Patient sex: M
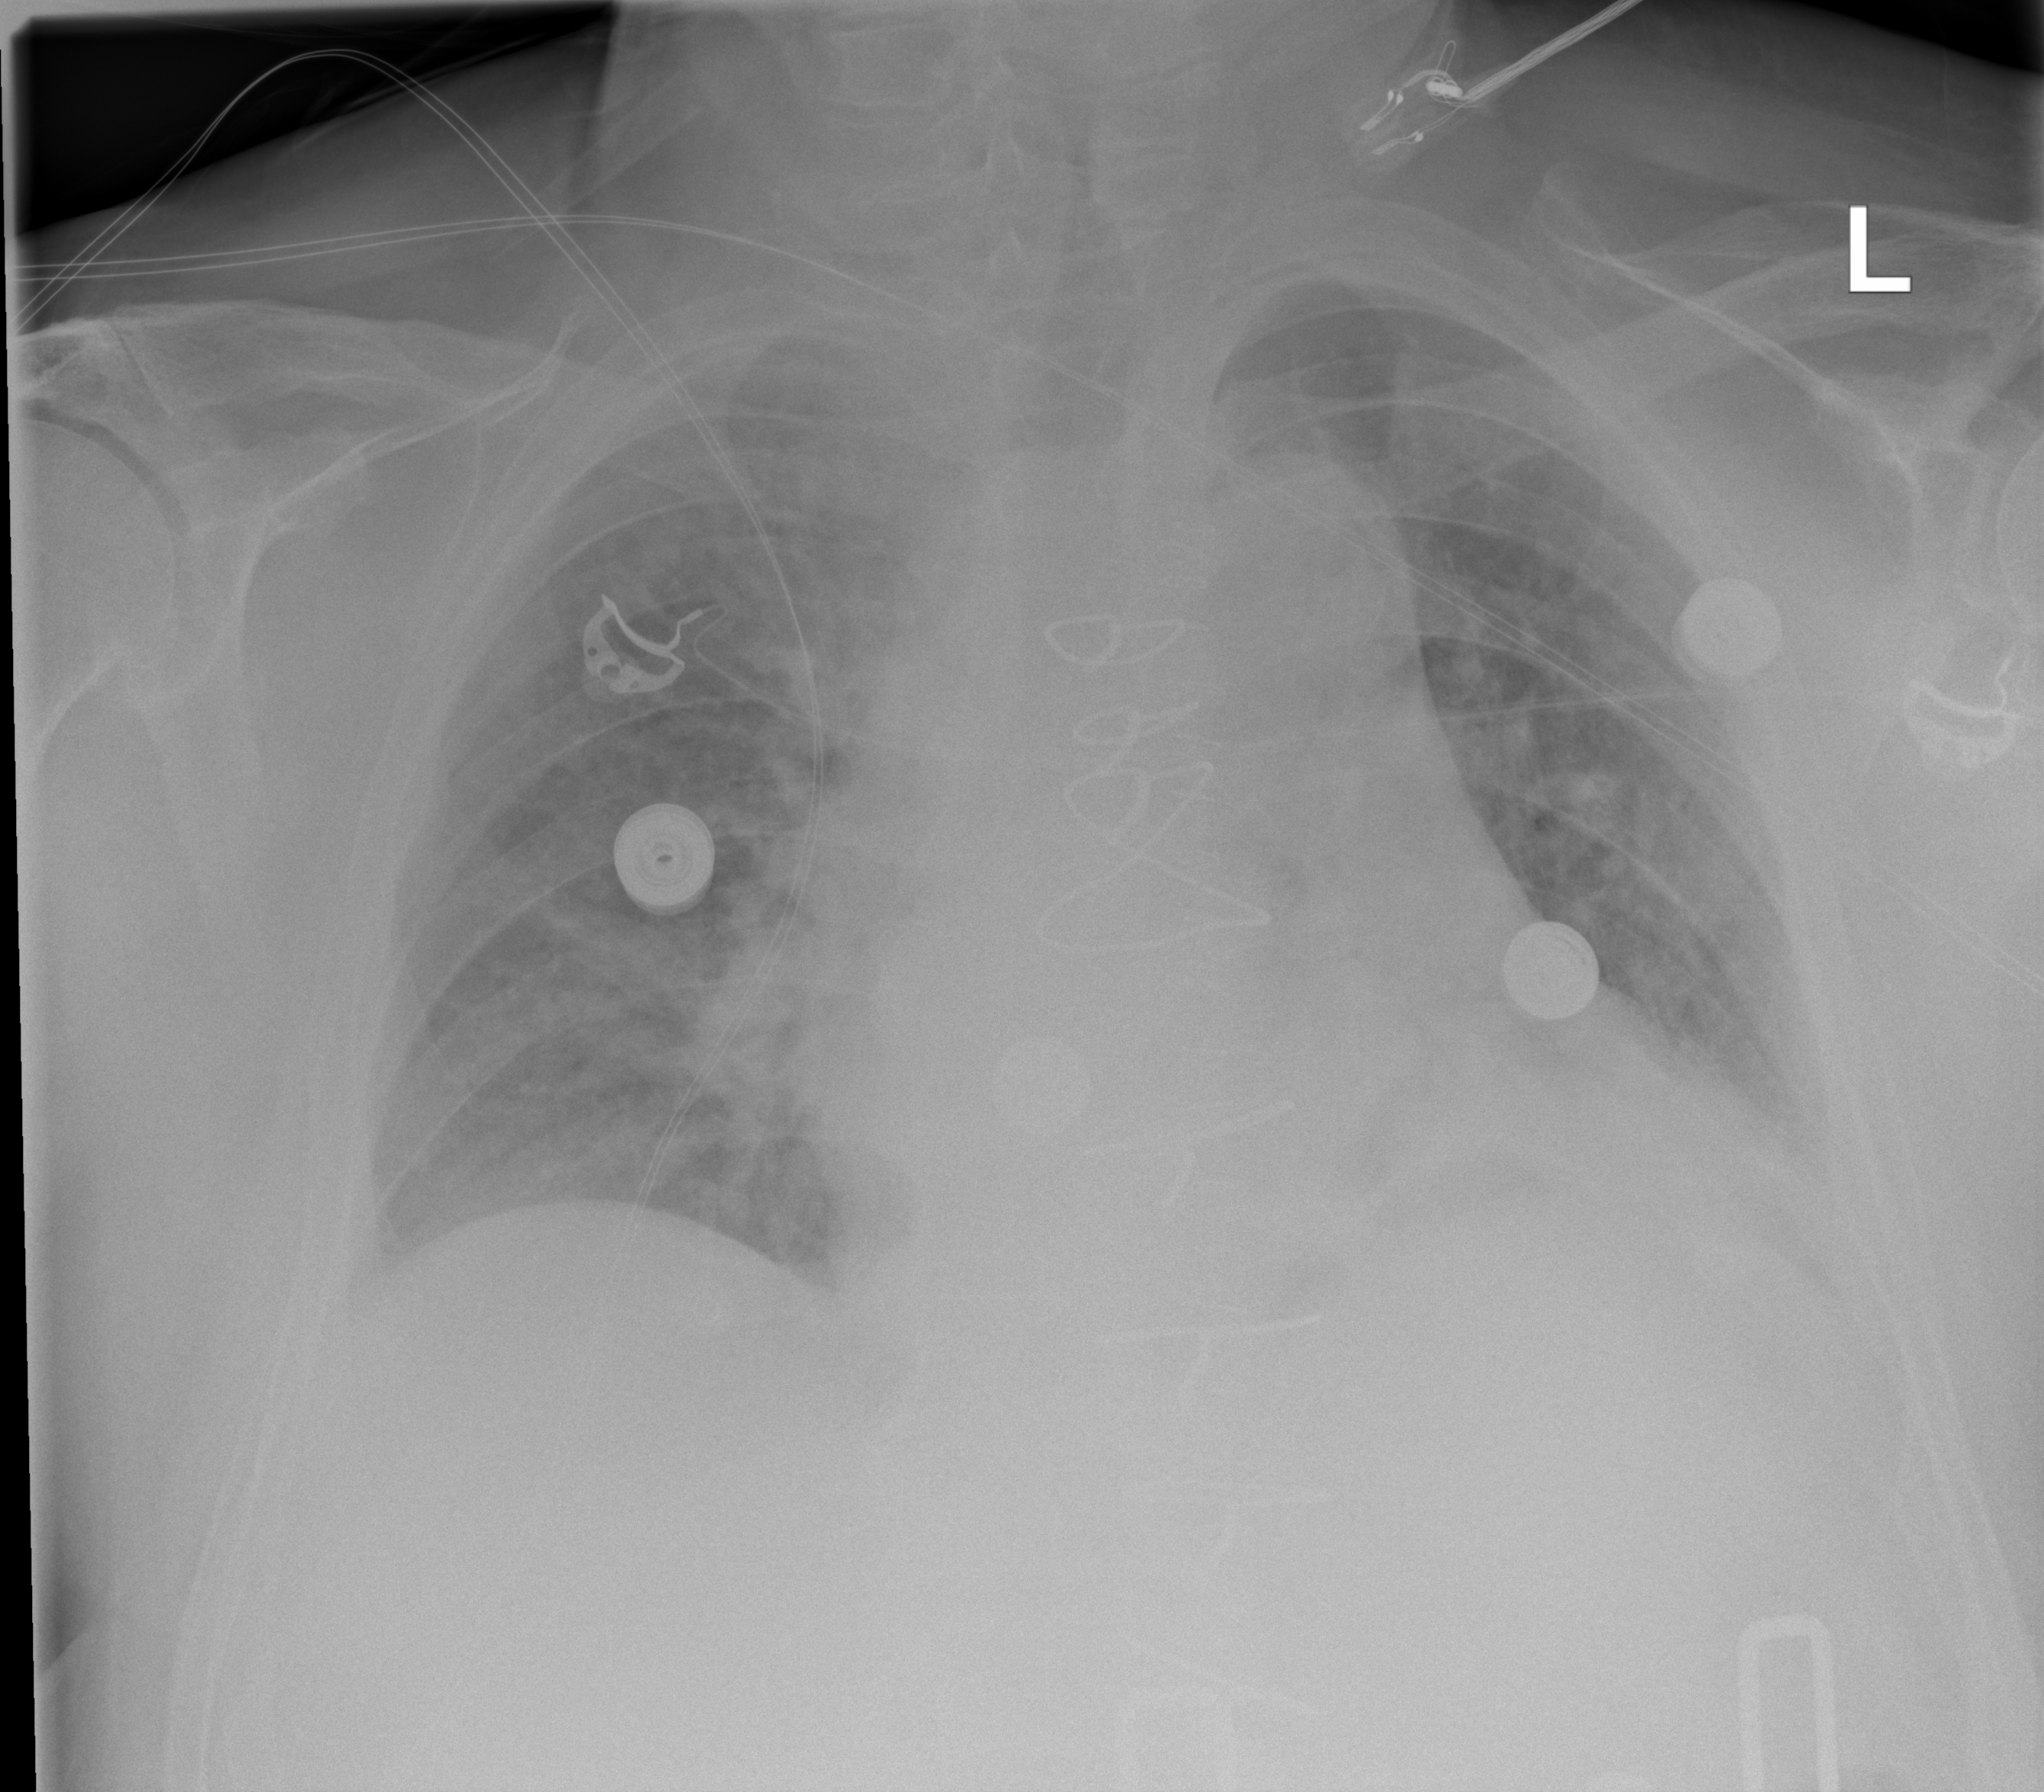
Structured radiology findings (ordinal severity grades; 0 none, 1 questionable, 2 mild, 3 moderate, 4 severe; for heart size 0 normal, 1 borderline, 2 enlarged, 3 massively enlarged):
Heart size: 1
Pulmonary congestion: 2
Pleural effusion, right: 0
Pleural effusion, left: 2
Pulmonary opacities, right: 1
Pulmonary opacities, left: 1
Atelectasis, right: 2
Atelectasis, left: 2